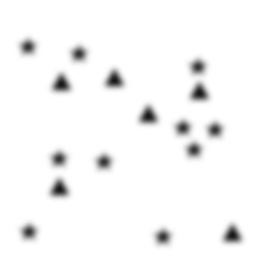
Squares: 0
Triangles: 6
Stars: 10
Total shapes: 16